如图, 在平面直角坐标系 \(xOy\) 中, 抛物线 \(y = x^2 + bx - 3\) 的图象与 \(x\) 轴交于 \(A\)、\(B\) 两点, 与 \(y\) 轴交于点 \(C\), 顶点为 \(E\). 点 \(D\) 在二次函数的图象上, \(CD \parallel x\) 轴, \(CD = 2\).

\noindent (1) 求这条抛物线的函数解析式及顶点 \(E\) 的坐标;

\noindent (2) 在 \(x\) 轴上有一点 \(F\), 若以点 \(F\)、\(B\)、\(C\) 为顶点的三角形与 \(\triangle BCD\) 相似, 求点 \(F\) 坐标;

\noindent (3) 点 \(Q\) 是二次函数图象上一点, 过点 \(Q\) 向抛物线的对称轴作垂线, 垂足为 \(H\), 若 \(HE = 3HQ\), 求点 \(Q\) 的坐标.
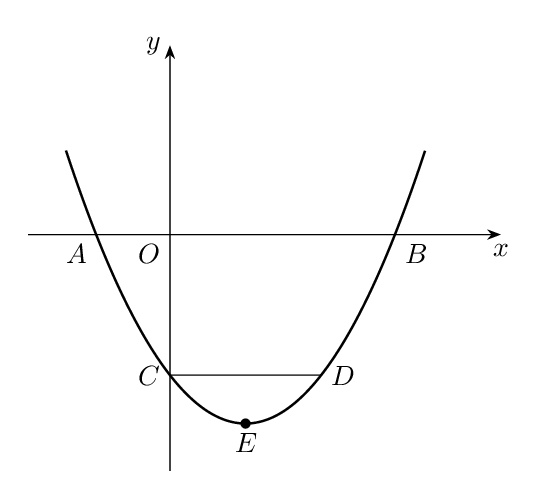
【解答】
\noindent 【答案】(1)$y=x^2-2x-3$, $(1,-4)$

\noindent (2)$(1,0)$或$(-6,0)$

\noindent (3)$(-2,5)$或$(4,5)$

\noindent 【分析】(1) 先求出点$C$的坐标，根据$CD \parallel x$轴，求出点$D$坐标，代入函数解析式求出$b$值即可；

\noindent (2) 先求出点$A$、$B$的坐标，再分别求出$\triangle BCD$的三边长，设点$F(x,0)$，再分别讨论当$BC$、$BF$、$CF$分别为$\triangle BCF$的最长边时，利用相似三角形的性质，分别列出关于$x$的方程，解方程即可；

\noindent (3) 设点$Q(x,x^2-2x-3)$，求出函数对称轴，结合已知以及顶点$E$的坐标得$HE = x^2-2x-3+4$，$HQ = |x-1|$，根据$HE=3HQ$列方程，解方程即可。

\noindent 【详解】(1) 解：由题意可知：$y = x^2 + bx - 3$，
当$x = 0$时，$y = -3$，即点$C$的坐标为$(0,-3)$，
$\because CD \parallel x$轴，$CD = 2$，
$\therefore$ 点$D$的坐标为$(2,-3)$，代入抛物线得：$4 + 2b - 3 = -3$，
$\therefore b = -2$，
$\therefore$ 抛物线的解析式为$y = x^2 - 2x - 3 = (x - 1)^2 - 4$，
$\therefore$ 顶点$E$的坐标为$(1,-4)$；

\noindent (2) 解：由 (1) 得$y = x^2 - 2x - 3$，令$y = 0$，即$x^2 - 2x - 3 = 0$，
解得：$x_1 = -1$，$x_2 = 3$，
$\therefore A(-1,0)$，$B(3,0)$，
$\therefore BD = \sqrt{10}$，$CD = 2$，$BC = 3\sqrt{2}$，
设点$F(x,0)$，

\noindent ① 当$BC$为$\triangle BCF$的最长边时，得$\frac{BC}{CD} = \frac{BF}{BD} = \frac{FC}{BD}$，
$\therefore \frac{3 - x}{2} = 1$，
解得：$x = 1$，
$\therefore$ 点$F(1,0)$；

\noindent ② 当$BF$为$\triangle BCF$的最长边时，得$\frac{BF}{BC} = \frac{FC}{BD} = \frac{BC}{CD}$，
$\therefore \frac{BF}{3\sqrt{2}} = \frac{3\sqrt{2}}{2}$，
$\therefore BF = 9$，
$\therefore$ 点$F(-6,0)$；

\noindent ③ 当$CF$为$\triangle BCF$的最长边时，得$\frac{CF}{BC} = \frac{BF}{BD} = \frac{BC}{CD}$，
解得：$x$无解，所以这个点$F$不存在，

\noindent 综上所述，点$F$的坐标为$(1,0)$或$(-6,0)$；

\noindent (3) 解：点$Q$在函数图象上，则设点$Q(x,x^2 - 2x - 3)$，
$\because$ 二次函数对称轴为$x = 1$，
$\therefore HE = x^2 - 2x - 3 + 4$，$HQ = |x - 1|$，
$\because HE = 3HQ$，
$\therefore x^2 - 2x - 3 + 4 = 3|x - 1|$，
$\therefore x^2 - 5x + 4 = 0$ 或 $x^2 + x - 2 = 0$，
解得：$x_1 = 1$，$x_2 = 4$ 或 $x_1 = 1$，$x_2 = -2$，
当$x = 1$ 时不符合题意，
故$x = 4$ 或$x = -2$，
故点$Q$的坐标为$(-2,5)$或$(4,5)$。

\noindent 【点睛】本题是二次函数的综合题，考查了待定系数法求二次函数解析式，二次函数的图象和性质，相似三角形的判定和性质，二次函数的线段问题，解题关键是灵活运用相关知识及分类讨论和方程思想解决问题。